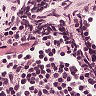
Metastatic tissue present: no